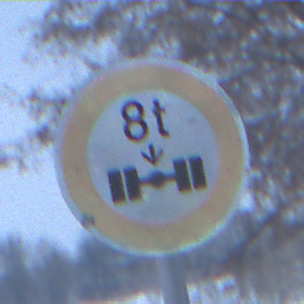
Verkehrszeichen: TatsaechlicheAchslast
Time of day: Midday
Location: Outdoor (Nature)
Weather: Overcast
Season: Winter
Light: Natural